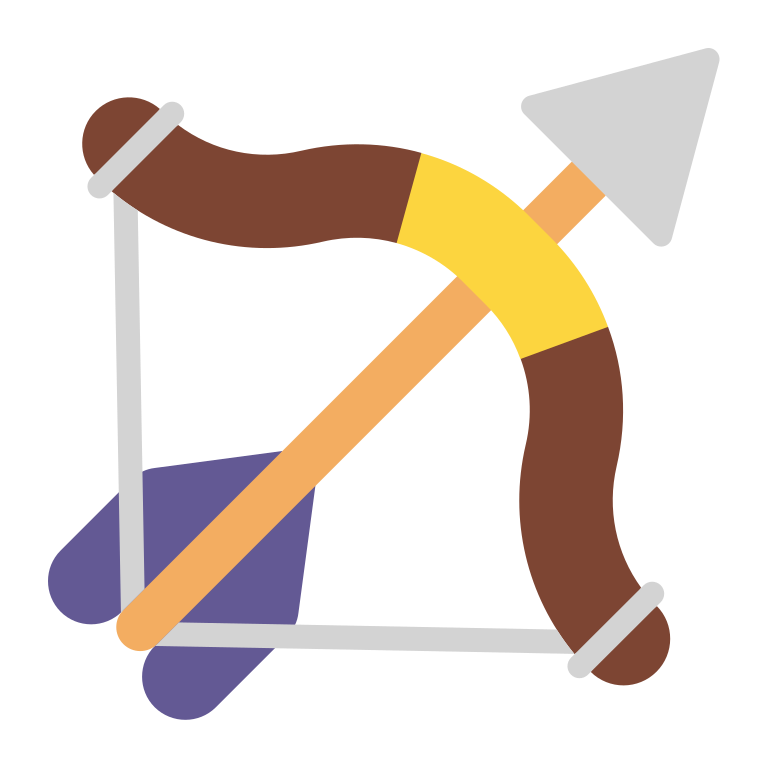
bow and arrow flat